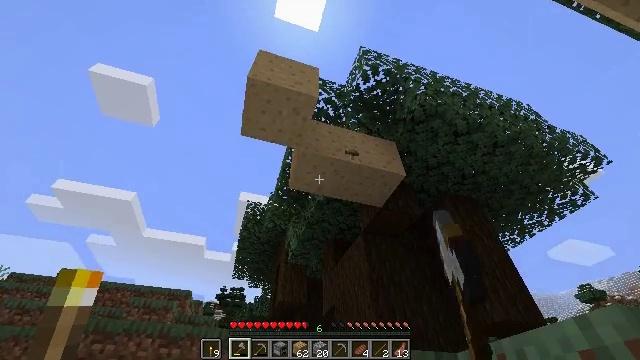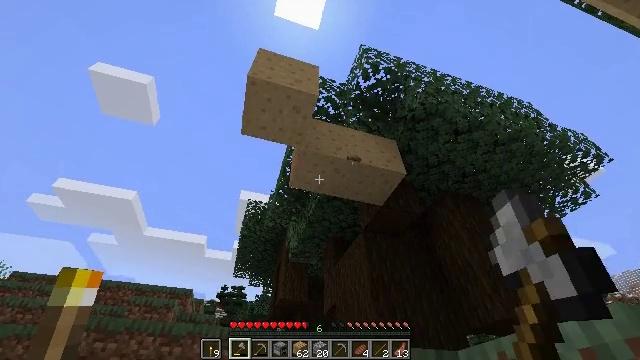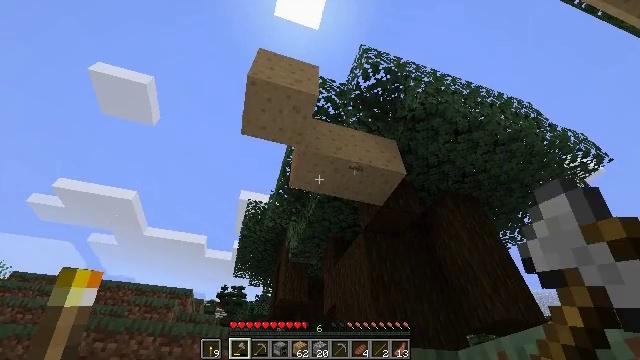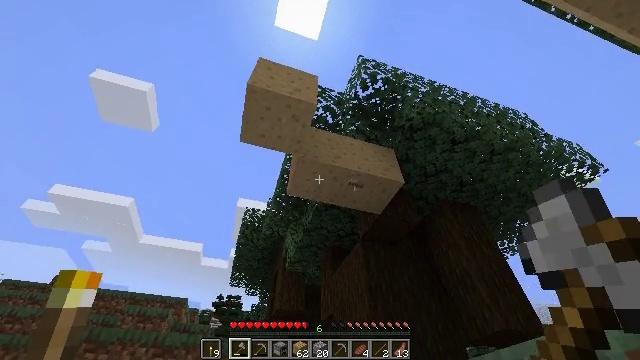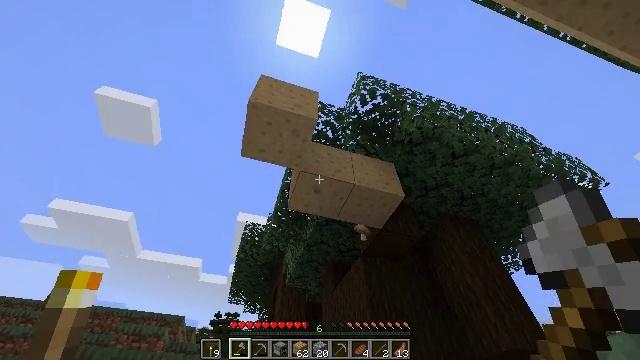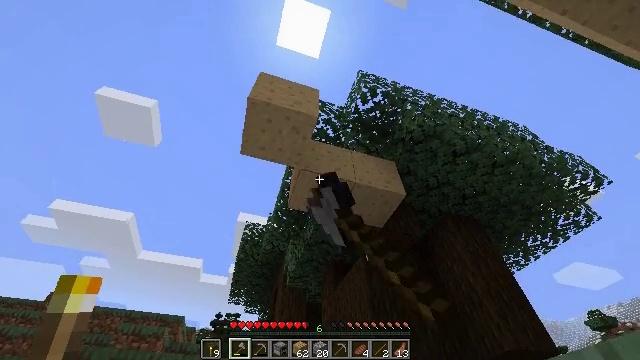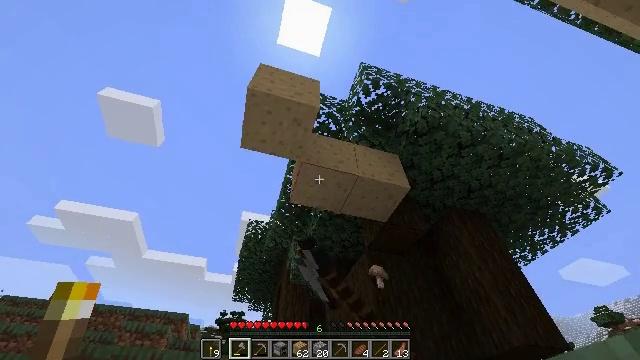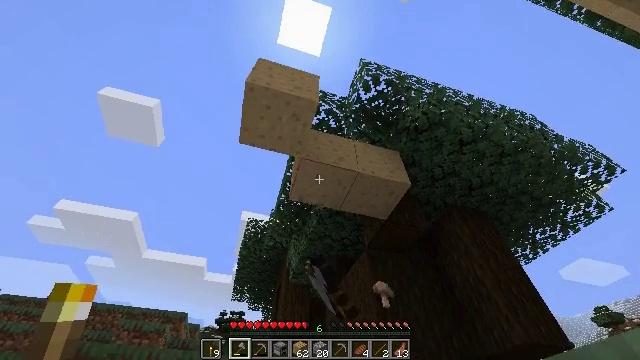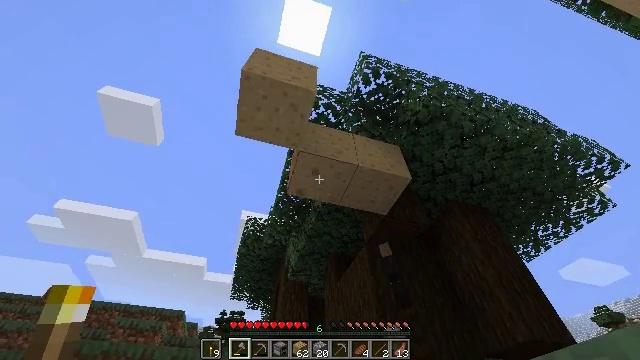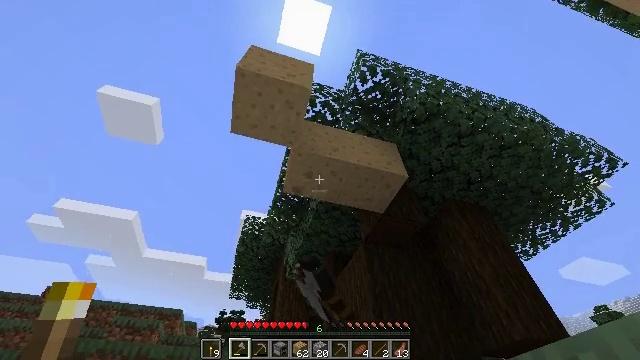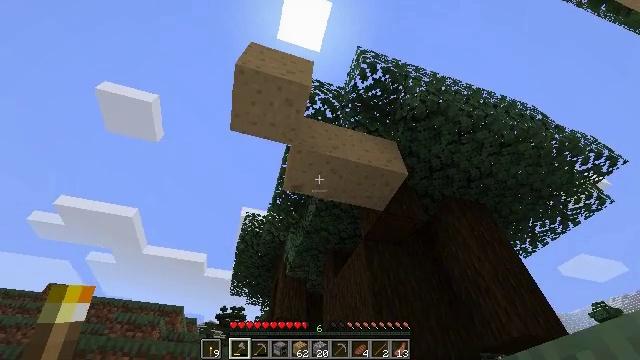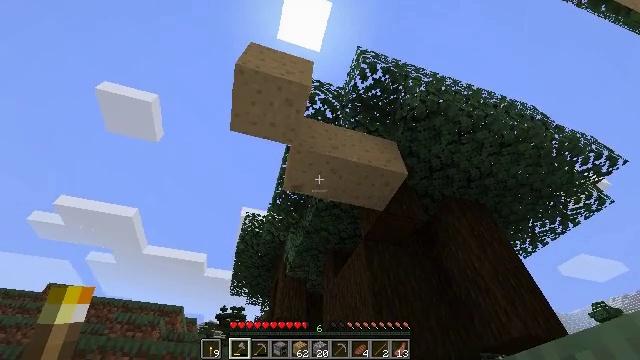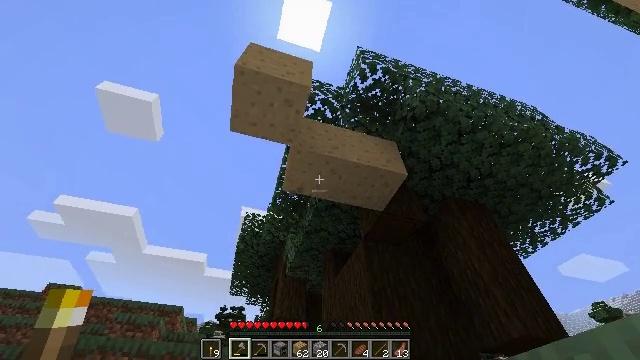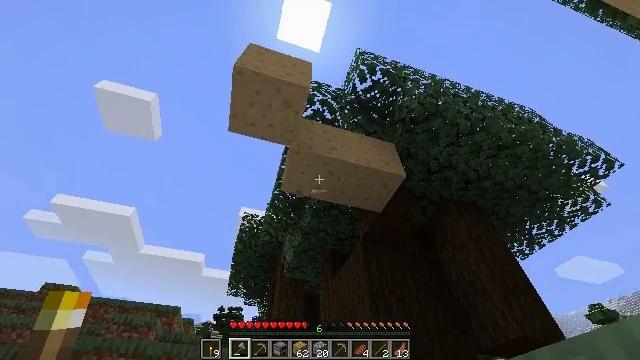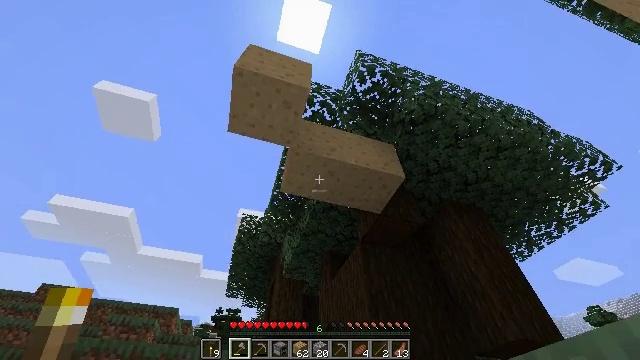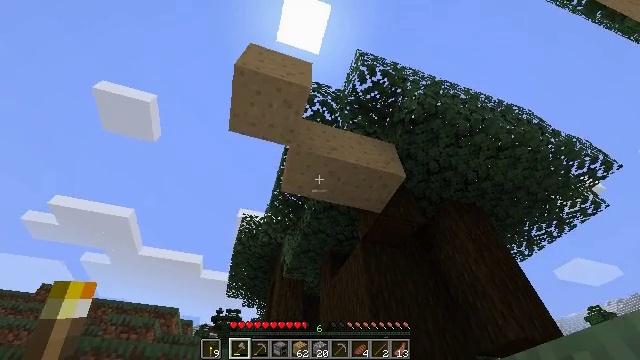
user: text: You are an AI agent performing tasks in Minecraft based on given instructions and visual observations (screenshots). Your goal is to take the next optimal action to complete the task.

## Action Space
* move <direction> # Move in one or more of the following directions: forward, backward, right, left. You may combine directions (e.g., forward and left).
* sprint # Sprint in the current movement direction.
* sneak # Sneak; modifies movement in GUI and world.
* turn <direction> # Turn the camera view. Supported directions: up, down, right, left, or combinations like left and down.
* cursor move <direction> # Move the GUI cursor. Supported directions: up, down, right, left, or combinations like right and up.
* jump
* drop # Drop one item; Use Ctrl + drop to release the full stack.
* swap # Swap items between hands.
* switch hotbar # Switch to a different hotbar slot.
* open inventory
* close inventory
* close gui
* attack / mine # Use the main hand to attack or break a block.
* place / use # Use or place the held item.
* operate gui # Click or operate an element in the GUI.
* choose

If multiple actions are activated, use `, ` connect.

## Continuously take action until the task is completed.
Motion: motion action
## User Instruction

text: Chop down the brown mushroom block.
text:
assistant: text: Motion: attack / mine
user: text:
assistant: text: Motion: attack / mine
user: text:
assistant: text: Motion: turn up, attack / mine
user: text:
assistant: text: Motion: turn up, attack / mine
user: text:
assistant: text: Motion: move forward, attack / mine
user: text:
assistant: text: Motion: move forward, attack / mine
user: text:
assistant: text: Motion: move forward, attack / mine
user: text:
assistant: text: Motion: move forward, attack / mine
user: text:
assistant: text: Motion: move forward, attack / mine
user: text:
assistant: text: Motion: move forward, attack / mine
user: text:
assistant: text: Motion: move forward, attack / mine
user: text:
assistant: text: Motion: move forward, attack / mine
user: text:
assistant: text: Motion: move forward, attack / mine
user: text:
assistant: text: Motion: attack / mine
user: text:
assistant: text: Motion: attack / mine
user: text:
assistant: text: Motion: attack / mine
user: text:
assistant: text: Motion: attack / mine
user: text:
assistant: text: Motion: move forward, turn right and down, attack / mine
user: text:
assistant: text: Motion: move forward, turn down, attack / mine
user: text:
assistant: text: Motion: move forward, turn right and down, attack / mine, jump
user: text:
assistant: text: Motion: move forward, turn right and down, jump
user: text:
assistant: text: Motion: move forward, turn right and down, jump
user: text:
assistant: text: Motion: move forward, turn right and down, jump
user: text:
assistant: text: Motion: move forward, turn right and down
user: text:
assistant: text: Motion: move forward, turn down
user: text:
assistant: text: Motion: move forward
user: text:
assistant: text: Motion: move forward
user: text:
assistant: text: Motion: move forward, turn down
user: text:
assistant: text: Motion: move forward, turn down
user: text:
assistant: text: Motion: move forward, turn down